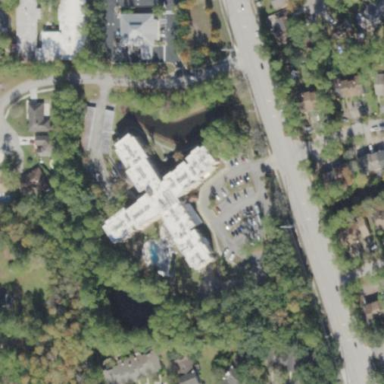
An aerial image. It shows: Building.